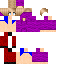
A female human skin with dark skin, wearing brown long hair dressed in a purple hoodie and blue pants, featuring a closed mouth.